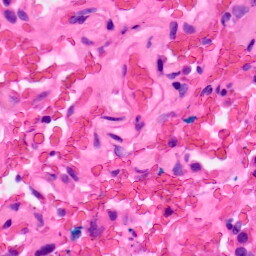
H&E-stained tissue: Lung